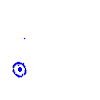
Particle: proton